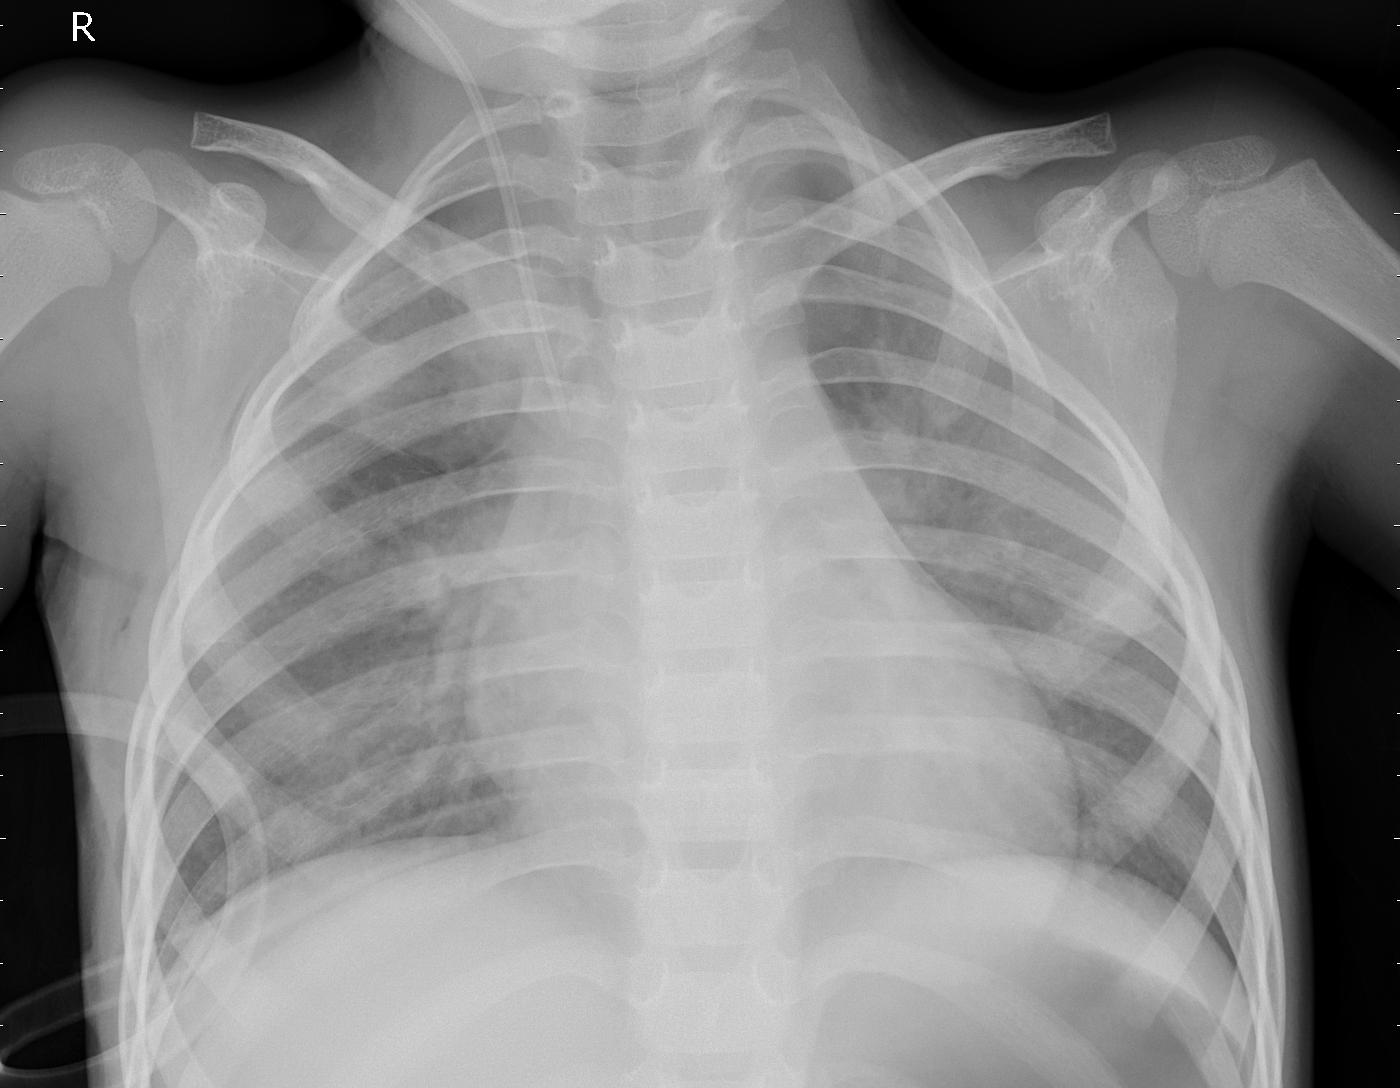
Diagnosis: PNEUMONIA